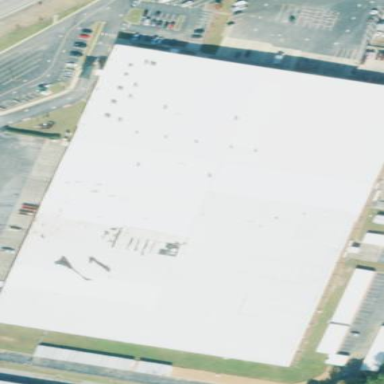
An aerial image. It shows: Warehouse building.